Question: I am trying to include <URL> library in one of my Visual C++ program and I am using Visual Studio 10 Ultimate.
In the <URL> it says
> To add a preprocessor definition, you
must select Properties from the
Project menu, then select C/C++ from
the list control on the left, and
under the category Preprocessor, you
must add the definition under the
Preprocessor Definitions text box.
'WPCAP'
I have performed this step successfully, then
> To add a new library to the project,
you must select Properties from the
Project menu, then select Linker from
the list control on the left, and
under the category Input add the name
of the new library in the Additional
Dependencies text box.
'wpcap.lib'
Now I have problem while performing the third step.
> To add a new path where Microsoft
Visual Studio will look for the
libraries, you must select Options
from the Tools menu, then Project and
Solutions from the list control on the
left, VC++ Directories, then choose
Library Files in the Show directories
for combobox, and the add the path in
the box below.
Tools -> Options -> Project and Solutions -> VC++ Directories.
Here it says

Now where is this user property sheet located ? Can some one point me in a right direction?
Thanks.
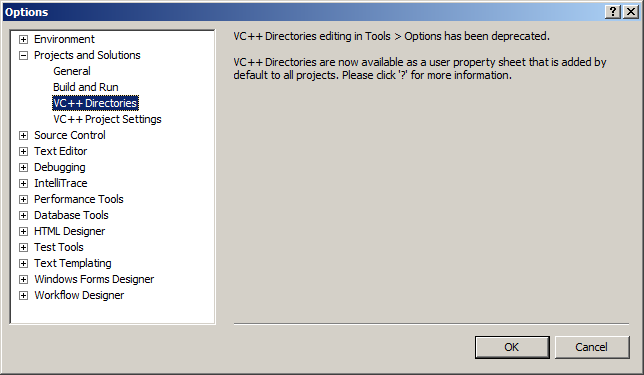
Answer: It is now a project property and located in project properties -> VC++ Directories.